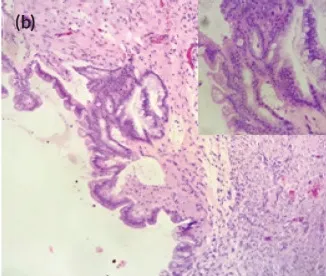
Photomicrographs (H&E) stains of the ovarian anaplastic mural nodule and omental deposit. (b) H&E x100 and x400 (inset) magnification of focal areas of ovarian borderline mucinous cystic tumour.
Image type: pathology (h&e)